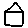
Label: house